Question: The following two pics are a with the following properties in it:
'''
<TextView
android:layout_width="wrap_content"
android:layout_height="wrap_content"
android:background="@drawable/button_style"
android:text="select password"
android:textColor="@color/dif_black"/>
'''
and the is
'''
<?xml version="1.0" encoding="UTF-8"?>
<layer-list >
<item>
<shape>
<stroke
android:width="2dp"
android:color="#88C425" />
<corners android:radius="20dp" />
</shape>
</item>
'''
First pic taken from Canvas 2, Second pic taken from Samsung Galaxy Fame . Here is the problem I don't want the black color to be filled inside the border(Stroke). You would have noticed in the first pic that the background of the is transparent. I want this same in all android devices to be a transparent background.

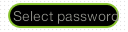
Answer: You have specified only the stroke of the Shape, but it needs background. It seems that black is default.
Change your shape by adding the solid transparent background:
'''
<shape>
<stroke
android:width="2dp"
android:color="#88C425" />
<corners android:radius="20dp" />
<solid android:color="@android:color/transparent" />
</shape>
'''